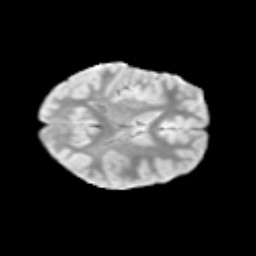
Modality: T2w
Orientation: axial
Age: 8
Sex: female
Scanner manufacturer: siemens
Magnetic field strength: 3 T
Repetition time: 3.8 s
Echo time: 0.07 s